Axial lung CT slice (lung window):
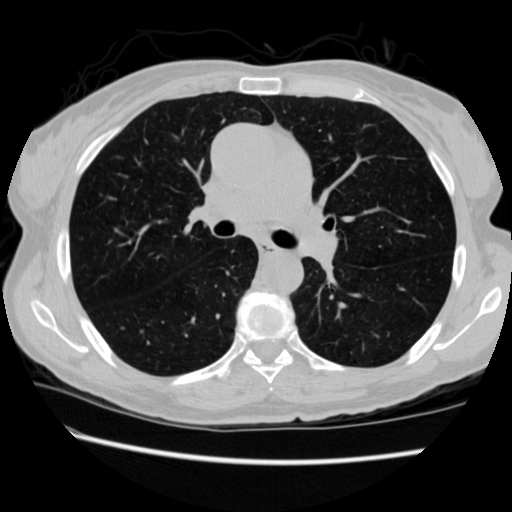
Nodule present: no